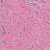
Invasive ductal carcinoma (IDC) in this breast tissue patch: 0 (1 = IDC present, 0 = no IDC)